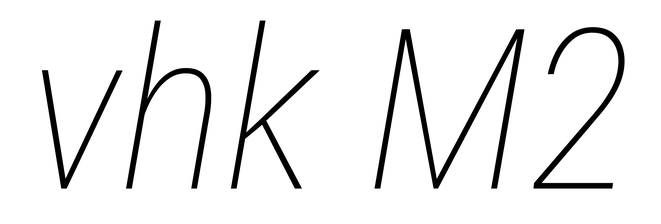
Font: Roboto-Italic_Condensed_Thin_Italic